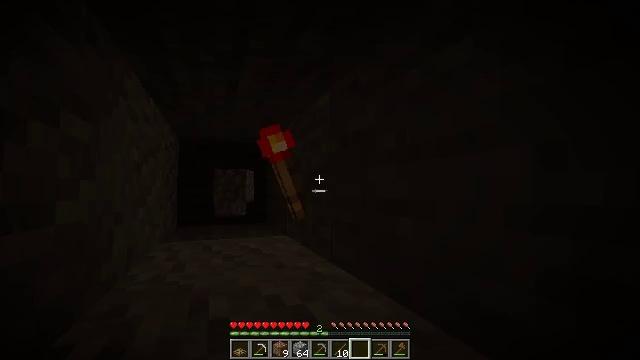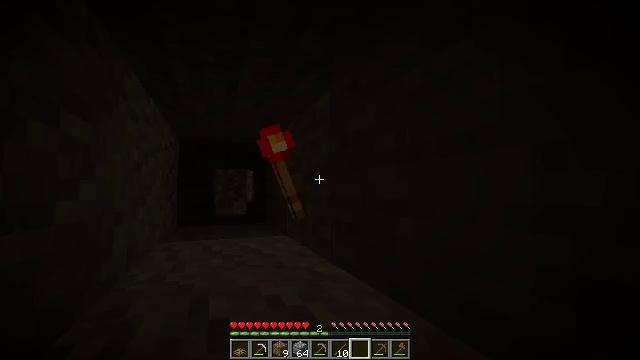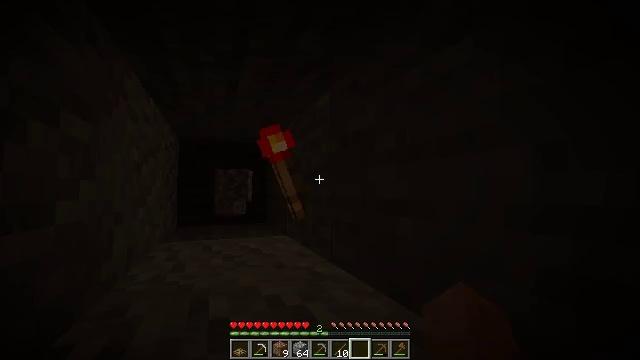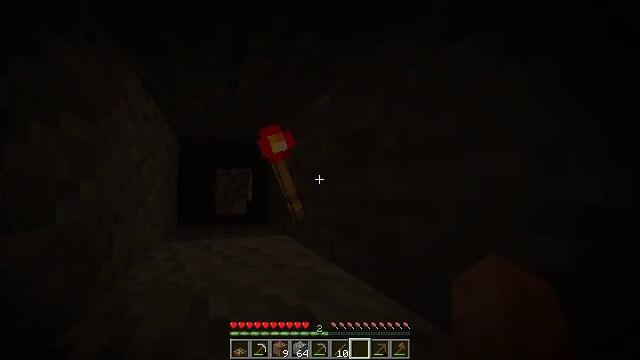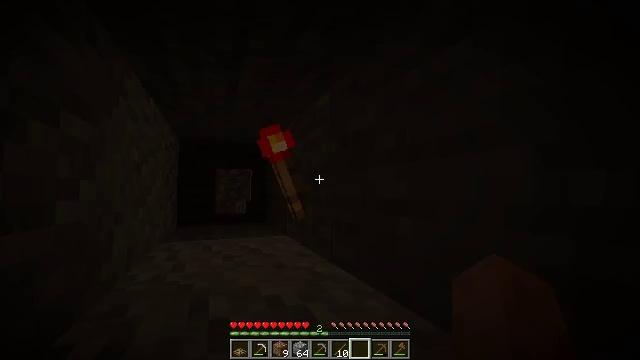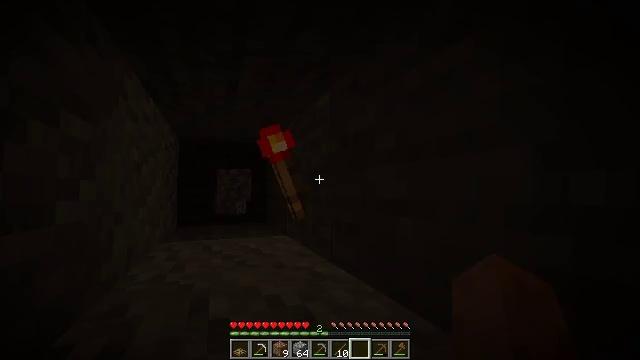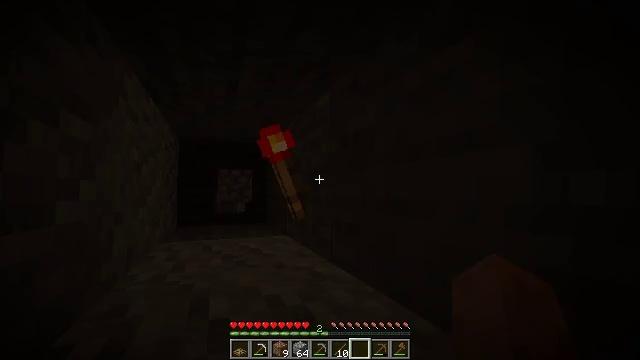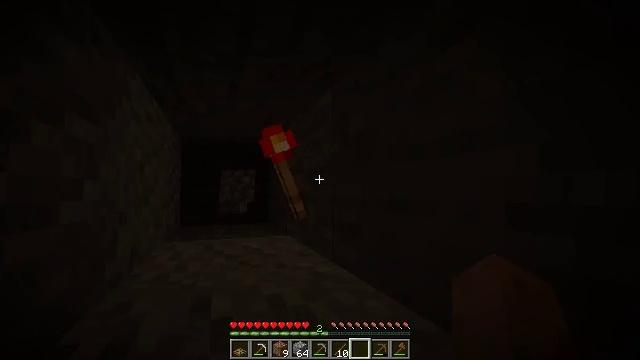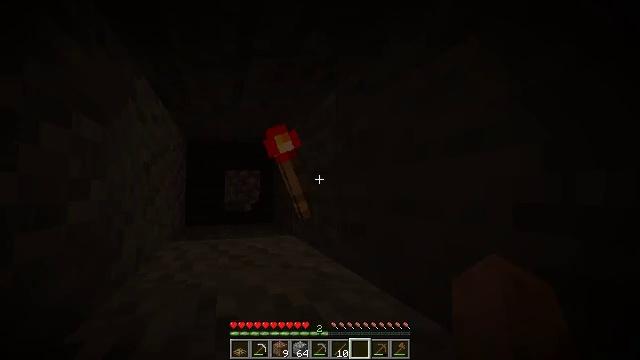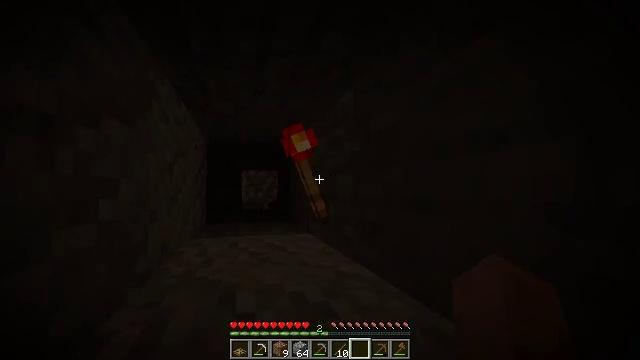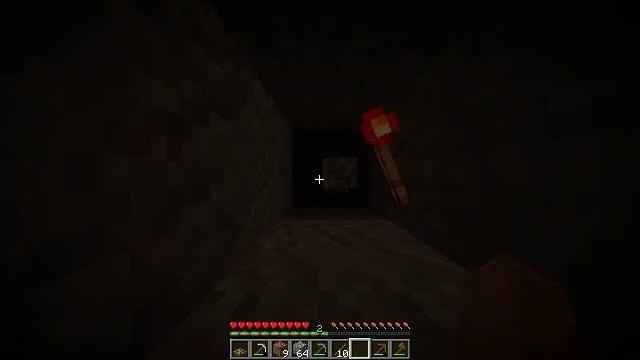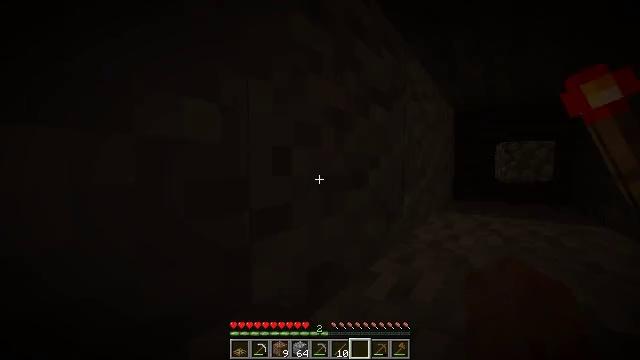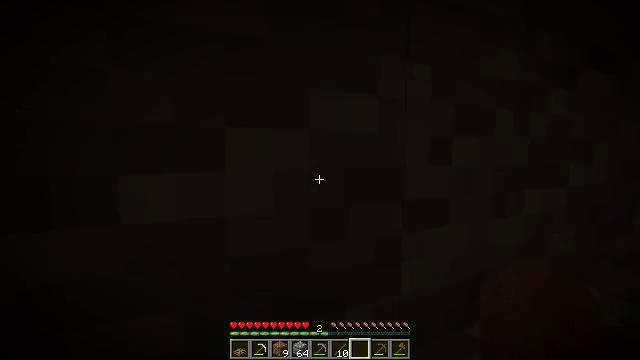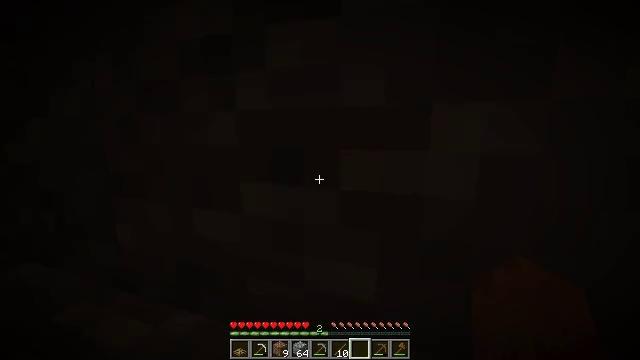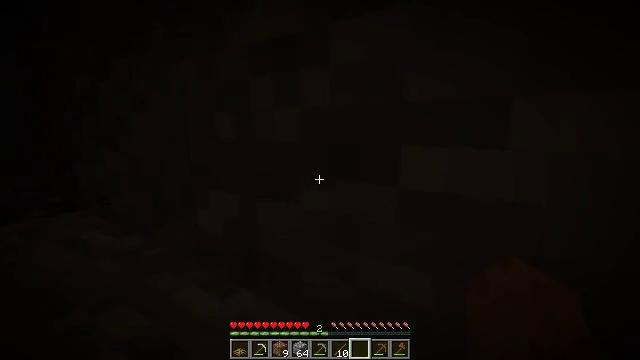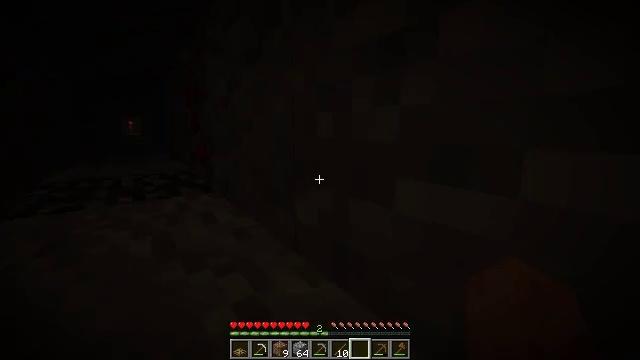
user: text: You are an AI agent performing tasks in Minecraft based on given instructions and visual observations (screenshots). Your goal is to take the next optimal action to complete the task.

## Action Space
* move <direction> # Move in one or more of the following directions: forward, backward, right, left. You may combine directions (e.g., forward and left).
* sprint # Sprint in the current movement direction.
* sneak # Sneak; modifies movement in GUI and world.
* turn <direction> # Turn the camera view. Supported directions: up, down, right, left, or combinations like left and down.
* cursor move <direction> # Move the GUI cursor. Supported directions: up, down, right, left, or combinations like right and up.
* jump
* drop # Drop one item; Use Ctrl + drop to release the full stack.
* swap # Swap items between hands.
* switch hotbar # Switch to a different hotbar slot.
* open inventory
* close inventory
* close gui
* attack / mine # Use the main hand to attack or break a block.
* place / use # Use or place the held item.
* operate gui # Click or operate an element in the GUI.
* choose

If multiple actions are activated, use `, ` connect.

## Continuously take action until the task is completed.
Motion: motion action
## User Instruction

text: Gather the redstone wall torch attached to the wall.
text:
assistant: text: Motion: no_op
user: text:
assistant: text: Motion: no_op
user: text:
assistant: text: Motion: no_op
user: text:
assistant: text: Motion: no_op
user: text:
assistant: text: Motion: no_op
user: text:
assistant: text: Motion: no_op
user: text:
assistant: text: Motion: no_op
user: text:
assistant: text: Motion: no_op
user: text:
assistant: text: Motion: turn left
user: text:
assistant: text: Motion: turn left and down
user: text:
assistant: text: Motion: turn left and down
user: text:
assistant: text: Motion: turn left and down
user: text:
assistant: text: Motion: turn left and down
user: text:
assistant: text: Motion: turn left
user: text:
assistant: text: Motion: turn left
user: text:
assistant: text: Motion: turn left
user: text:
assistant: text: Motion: turn left
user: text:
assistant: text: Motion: turn left
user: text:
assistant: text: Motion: turn left
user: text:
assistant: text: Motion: turn left
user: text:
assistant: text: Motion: turn left
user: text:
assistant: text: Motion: no_op
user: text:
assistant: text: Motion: no_op
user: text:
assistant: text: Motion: no_op
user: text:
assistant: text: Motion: no_op
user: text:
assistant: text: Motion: no_op
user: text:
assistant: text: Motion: no_op
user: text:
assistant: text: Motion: no_op
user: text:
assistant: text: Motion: no_op
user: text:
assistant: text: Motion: no_op